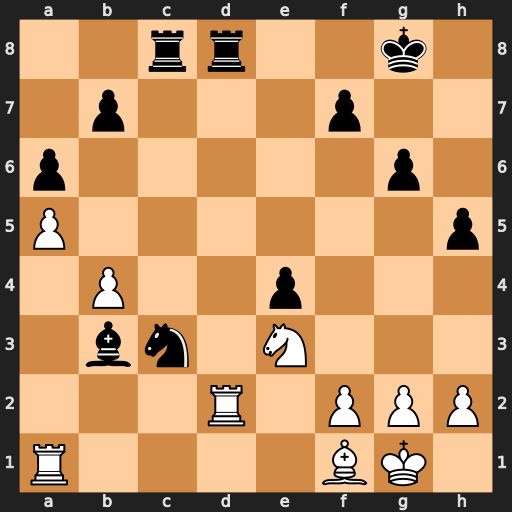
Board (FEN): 2rr2k1/1p3p2/p5p1/P6p/1P2p3/1bn1N3/3R1PPP/R4BK1
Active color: w
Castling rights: -
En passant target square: -
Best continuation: Rxd8+ Rxd8 Ra3 Nb1 Rxb3